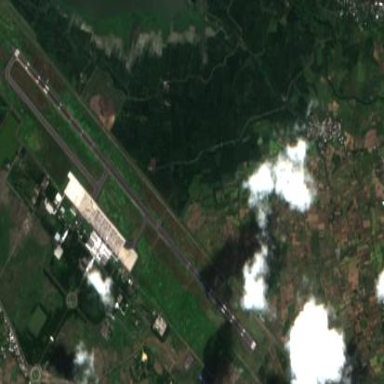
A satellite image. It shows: Runway in airport area.